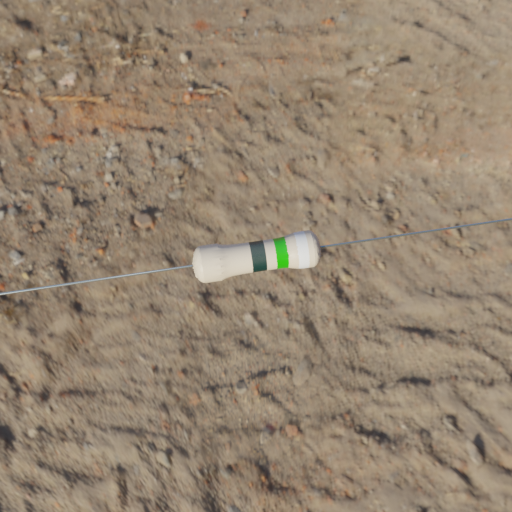
Resistor colour bands (in order): black, green, white